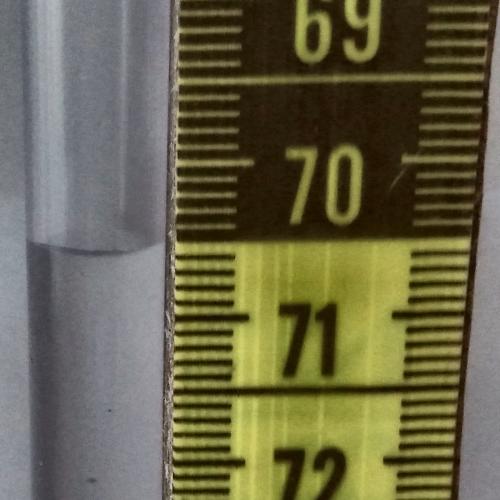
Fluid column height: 70.5 cm